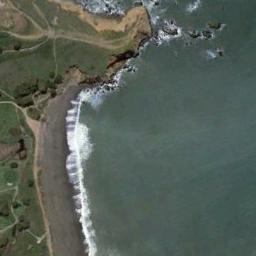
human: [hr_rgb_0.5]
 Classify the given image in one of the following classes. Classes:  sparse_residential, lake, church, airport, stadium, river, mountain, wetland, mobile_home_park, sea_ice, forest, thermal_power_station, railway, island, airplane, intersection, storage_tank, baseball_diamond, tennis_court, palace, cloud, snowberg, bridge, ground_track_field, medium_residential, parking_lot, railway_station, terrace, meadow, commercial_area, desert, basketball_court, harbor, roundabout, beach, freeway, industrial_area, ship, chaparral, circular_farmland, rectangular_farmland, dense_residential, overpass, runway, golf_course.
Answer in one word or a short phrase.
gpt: beach